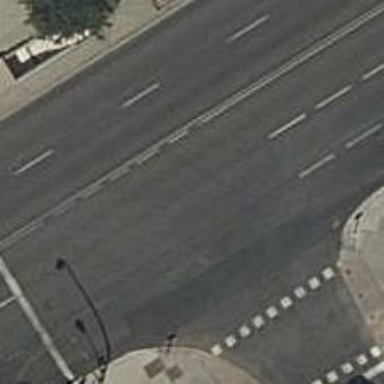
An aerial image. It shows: Road with traffic signals.